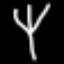
Label: fork